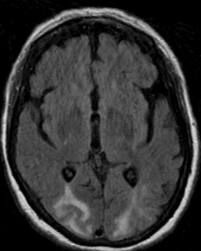
Label: notumor